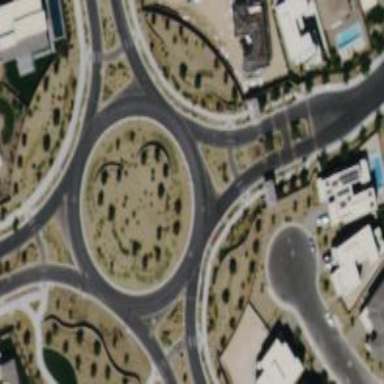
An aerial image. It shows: Roundabout at tertiary road junction.